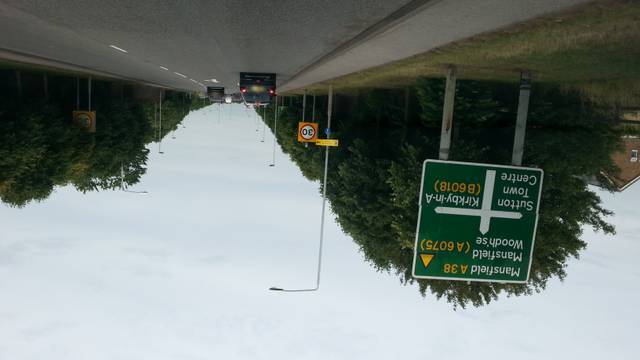
Region: United Kingdom
Coordinates: 53.114, -1.271